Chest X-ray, PA view. Patient: 50 years old, sex M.
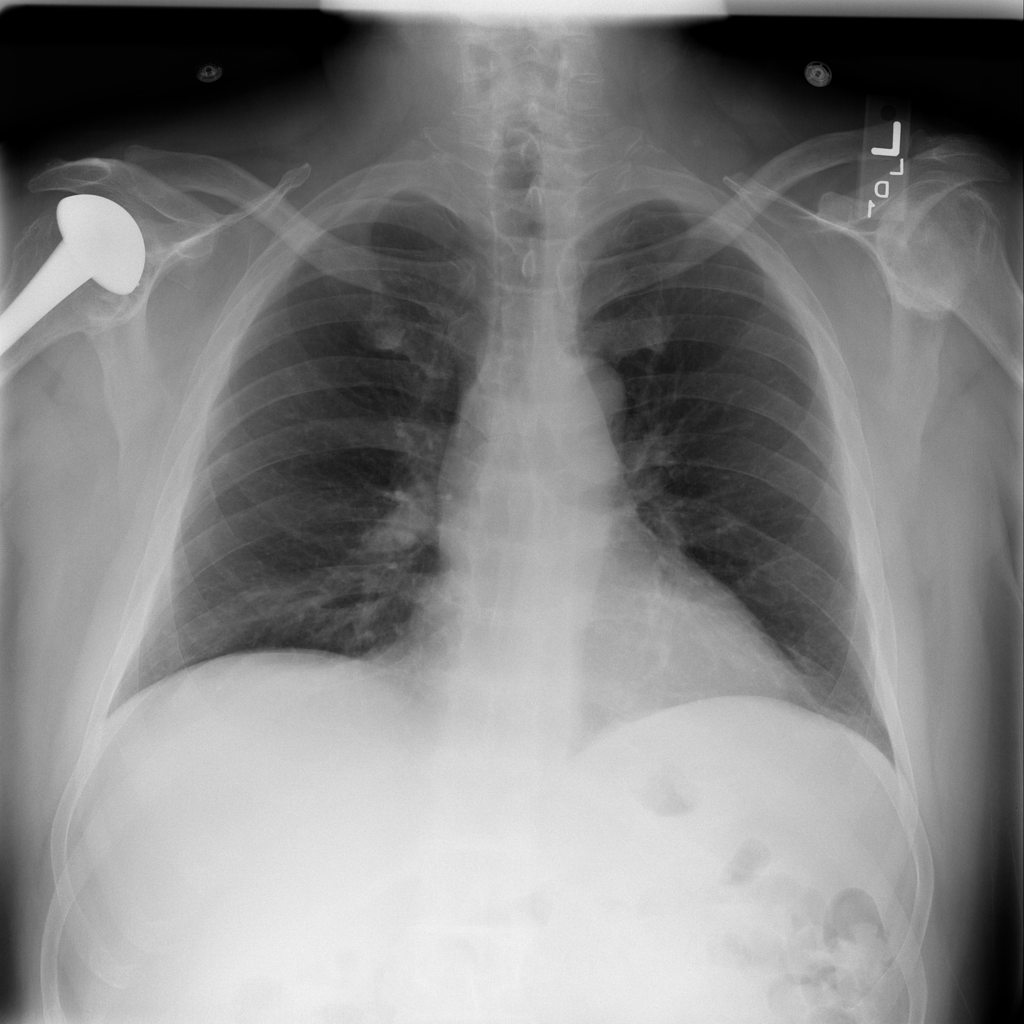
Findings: No Finding